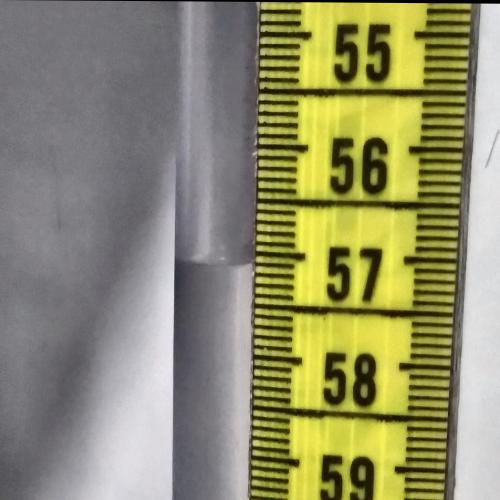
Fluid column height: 57.1 cm